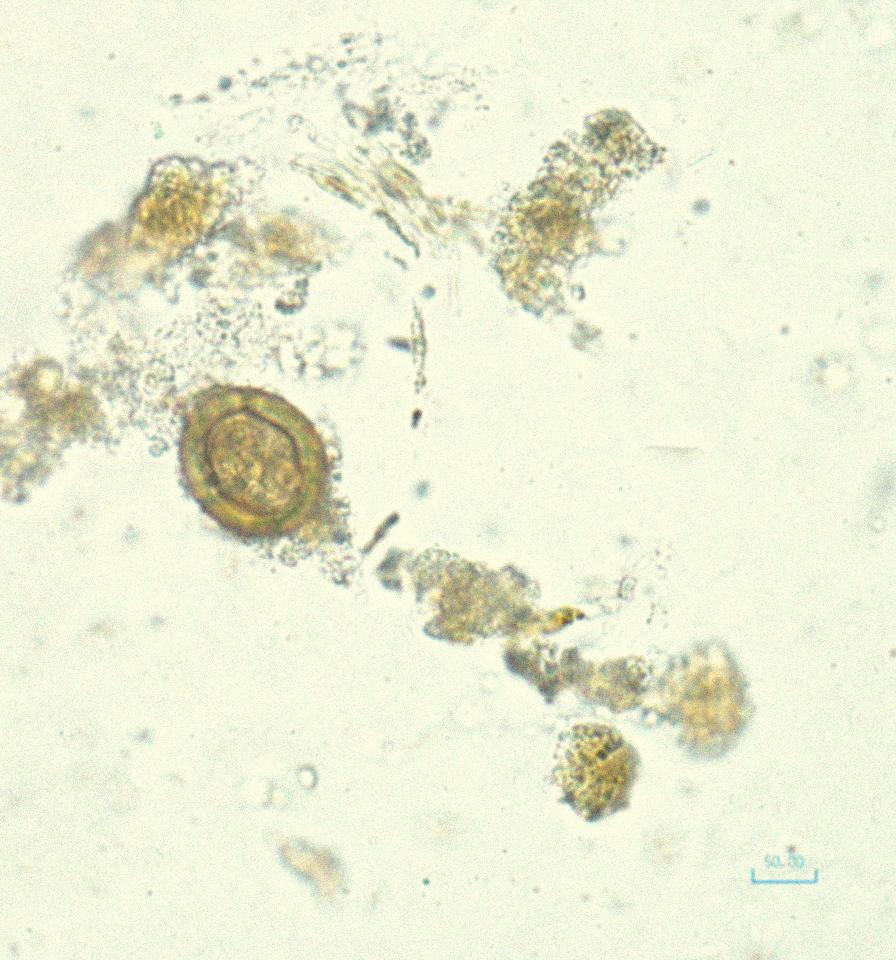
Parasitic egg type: Taenia spp. egg